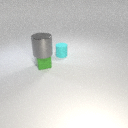
small cyan rubber cylinder to the right of small green rubber cube